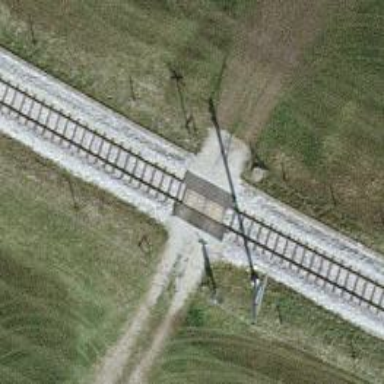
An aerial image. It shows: Railway level crossing.